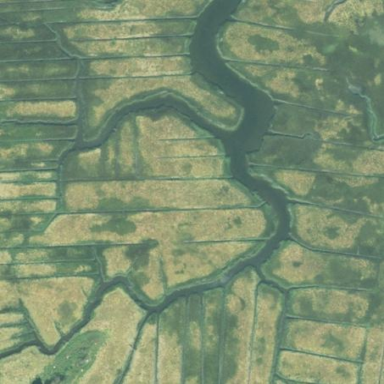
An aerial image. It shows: Tidal saltmarsh wetland.